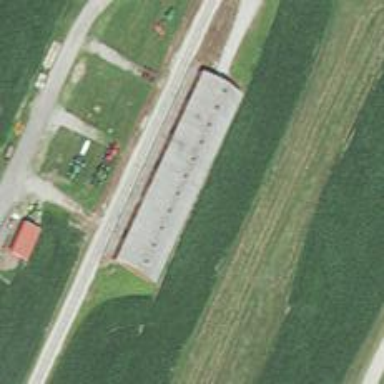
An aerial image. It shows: Rail spur service.